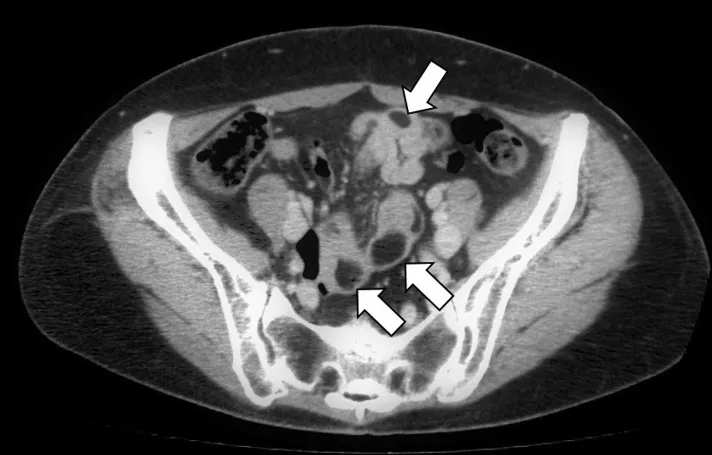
(a) Diffuse multiple lipoma (allow) was found from the proximal jejunum to distal ileum in pre-operative CT.
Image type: radiology (ct)